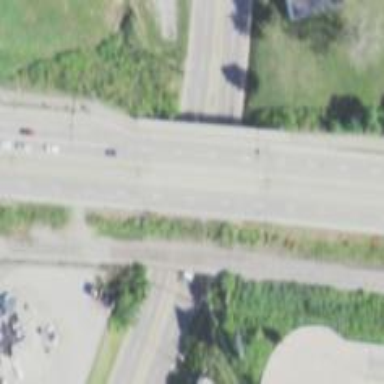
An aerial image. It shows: Expressway bridge with asphalt surface at the trunk highway level.